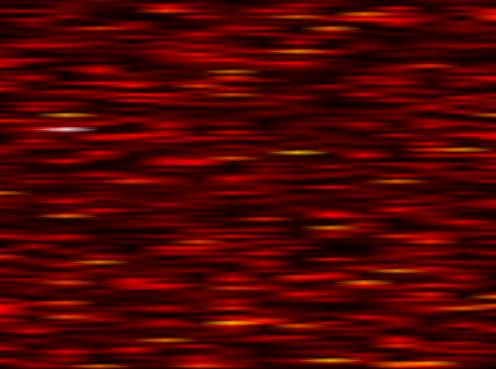
Label: UFMC